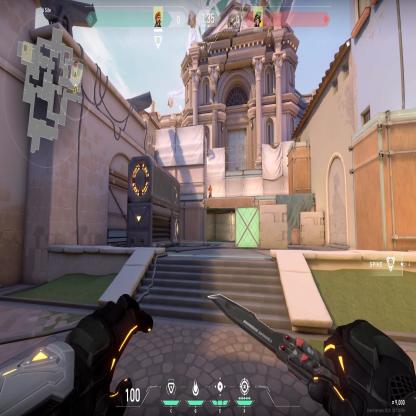
Label: enemy